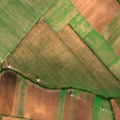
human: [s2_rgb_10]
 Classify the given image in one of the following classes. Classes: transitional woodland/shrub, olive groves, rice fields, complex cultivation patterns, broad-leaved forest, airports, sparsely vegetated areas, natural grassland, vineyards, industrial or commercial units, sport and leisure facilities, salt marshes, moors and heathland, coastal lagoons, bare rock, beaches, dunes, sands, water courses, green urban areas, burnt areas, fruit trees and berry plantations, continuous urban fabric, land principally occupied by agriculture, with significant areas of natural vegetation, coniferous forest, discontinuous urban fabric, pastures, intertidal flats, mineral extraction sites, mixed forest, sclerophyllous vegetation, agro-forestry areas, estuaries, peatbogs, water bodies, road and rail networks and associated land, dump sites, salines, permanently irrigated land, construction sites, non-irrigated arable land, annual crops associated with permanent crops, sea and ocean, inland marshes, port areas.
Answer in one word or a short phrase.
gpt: non-irrigated arable land